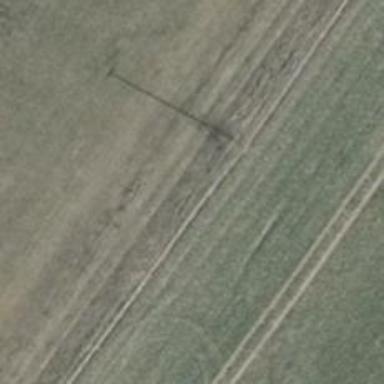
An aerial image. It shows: Minor power line.